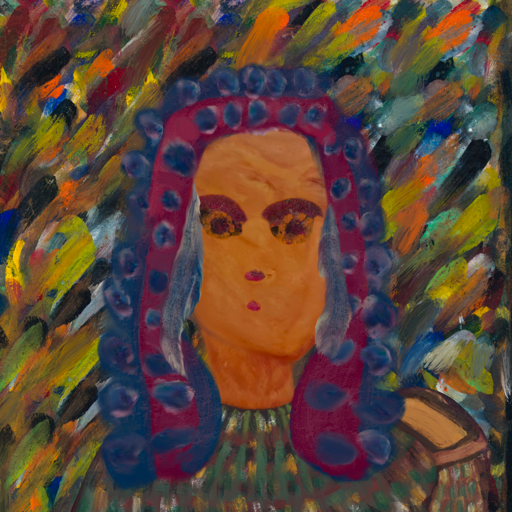
Background: An_Impression, Head And Neck Front: Pious_Lady, Face Front: Doll, Bust: After_Raid, Hair Front: Hill_Girl, Head Accessory: Blank, Second Necklace: Blank, Necklace: Blank, Baby: Blank